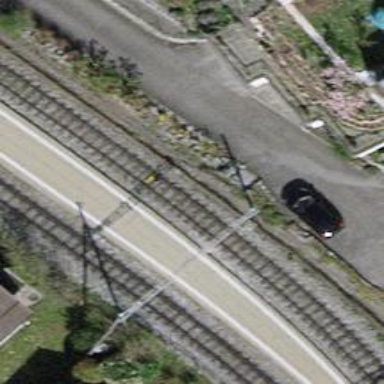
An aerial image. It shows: Narrow-gauge railway track with one electrified contact line.